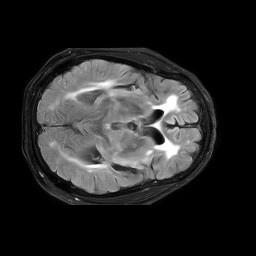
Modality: FLAIR
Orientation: axial
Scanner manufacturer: philips
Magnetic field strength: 3 T
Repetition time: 11 s
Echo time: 0.125 s